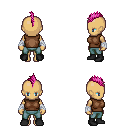
a pixel art fantasy rpg character, female body template, human, tanned skin, brown sleeveless shirt, teal pants, pink mohawk hairstyle, white cloth bandages, black shoes, four views (front, back, left, right), 2x2 character sprite sheet, small pixel art, hard edges, no anti-aliasing